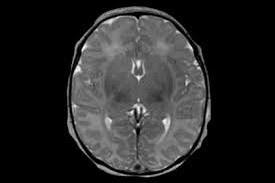
Label: notumor